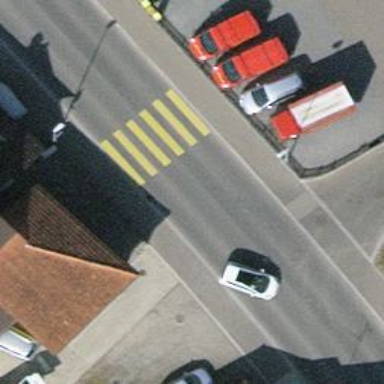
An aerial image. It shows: Zebra crossing on the road.